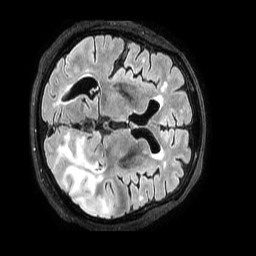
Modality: FLAIR
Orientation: axial
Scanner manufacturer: philips
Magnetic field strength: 3 T
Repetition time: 4.8 s
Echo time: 0.34 s